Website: bh-photo
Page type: address-validator
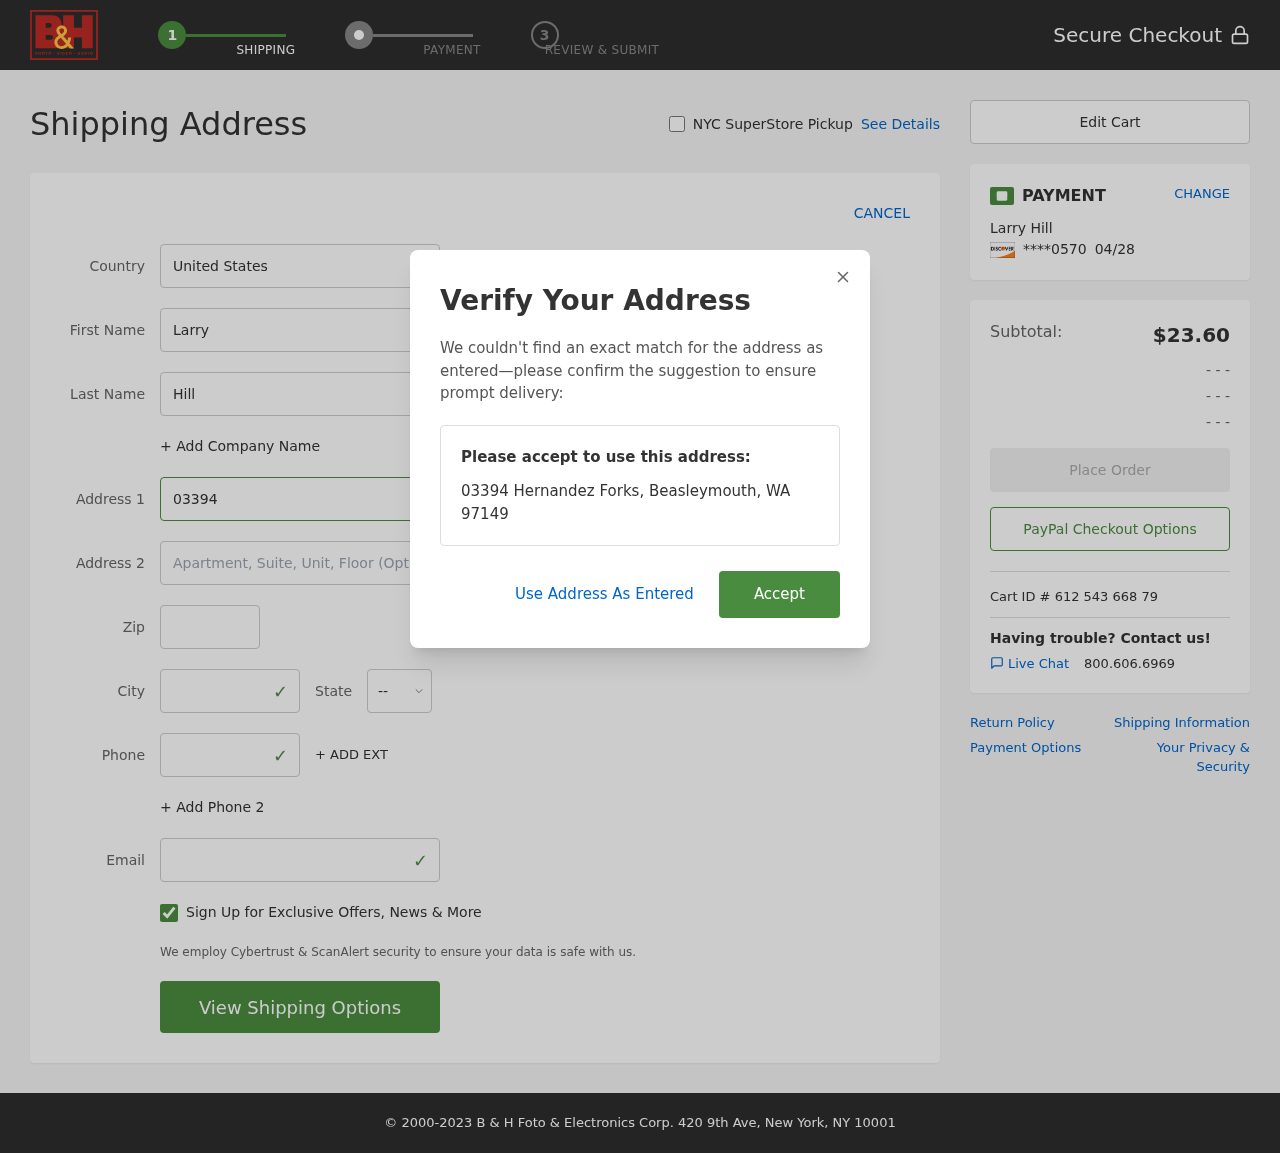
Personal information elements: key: PII_CARD_EXPIRY
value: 04/28
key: PII_CARD_LAST4
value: ****0570
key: PII_CITY
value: Beasleymouth
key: PII_COUNTRY
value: United States
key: PII_EMAIL
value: larry_hill@hotmail.com
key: PII_FIRSTNAME
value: Larry
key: PII_FULLNAME
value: Larry Hill
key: PII_LASTNAME
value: Hill
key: PII_PHONE
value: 4847958773
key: PII_POSTCODE
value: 97149
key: PII_STATE_ABBR
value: WA
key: PII_STREET
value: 03394 Hernandez Forks
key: PII_CITY_STATE_ZIP
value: Beasleymouth, WA 97149
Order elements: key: ORDER_SUBTOTAL
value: $23.60
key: ORDER_ID
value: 612 543 668 79